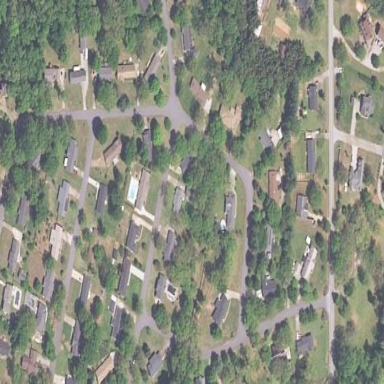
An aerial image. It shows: Residential area within neighborhood.